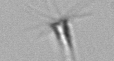
Label: Calciopappus